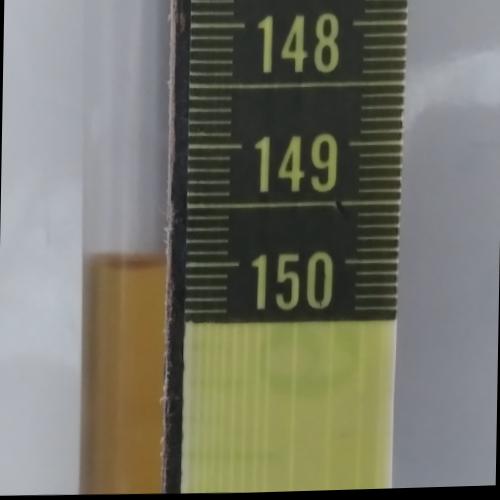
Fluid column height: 150.0 cm